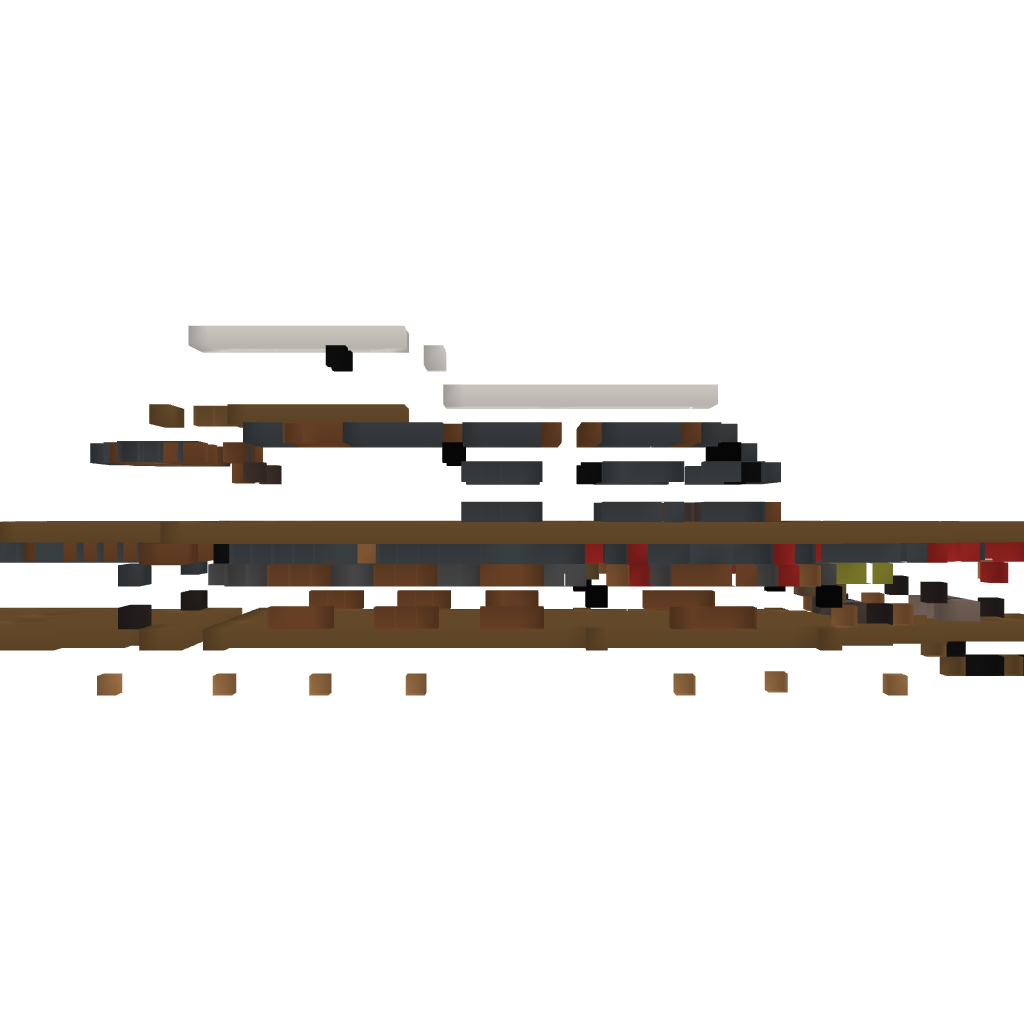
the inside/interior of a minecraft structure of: Yacht (w/o water)